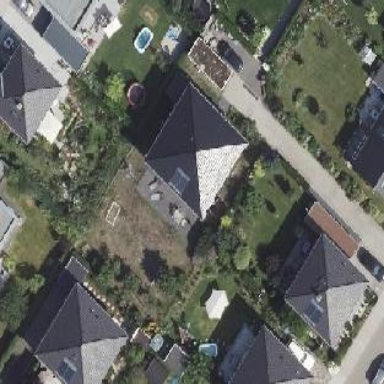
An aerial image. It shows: House with pyramidal roof shape.